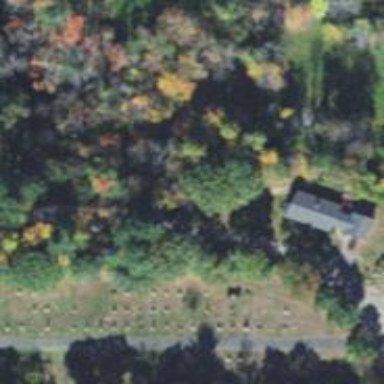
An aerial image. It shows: Cemetery with historic significance.